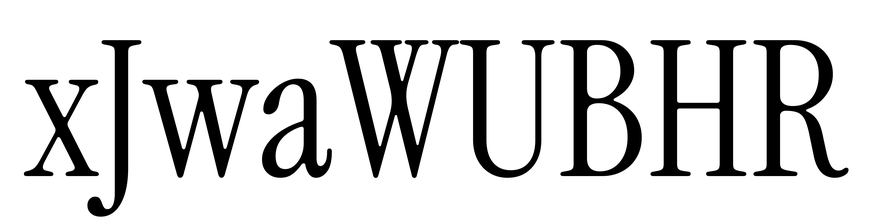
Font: InstrumentSerif-Regular